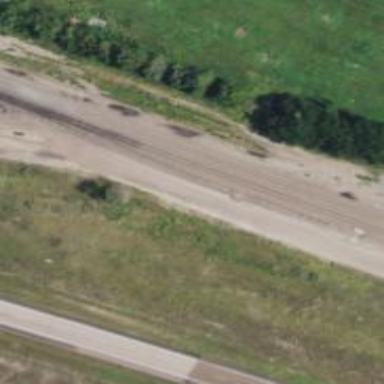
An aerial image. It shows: Railway siding with rails.